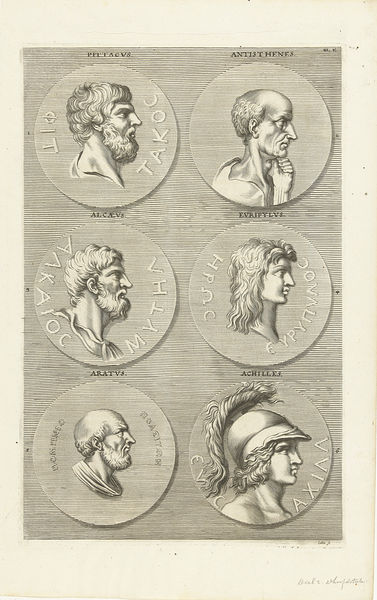
Titel: Zes munten met portretten van mannen uit de antieke en de mythologie: letter BL E
Künstler: Richard Collin
Standort: Amsterdam
Institution: Rijksmuseum
Schlagwörter: feder, kopf, männer, bart, profile, vollbart, hals, portrait, schrift, nacken, kaiser, philosoph, schraffur, kreise, helm, portraits, römer, griechen, griechisch, römisch, grichisch, senator, münzen, portrit, 6, nasei, prtraits, portraist, portraists